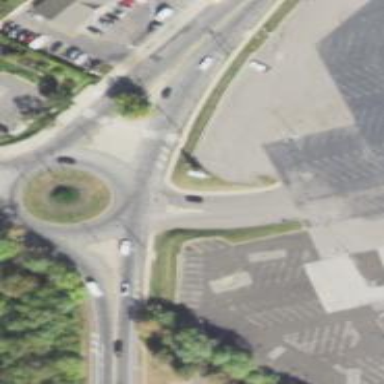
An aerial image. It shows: Unmarked road crossing.